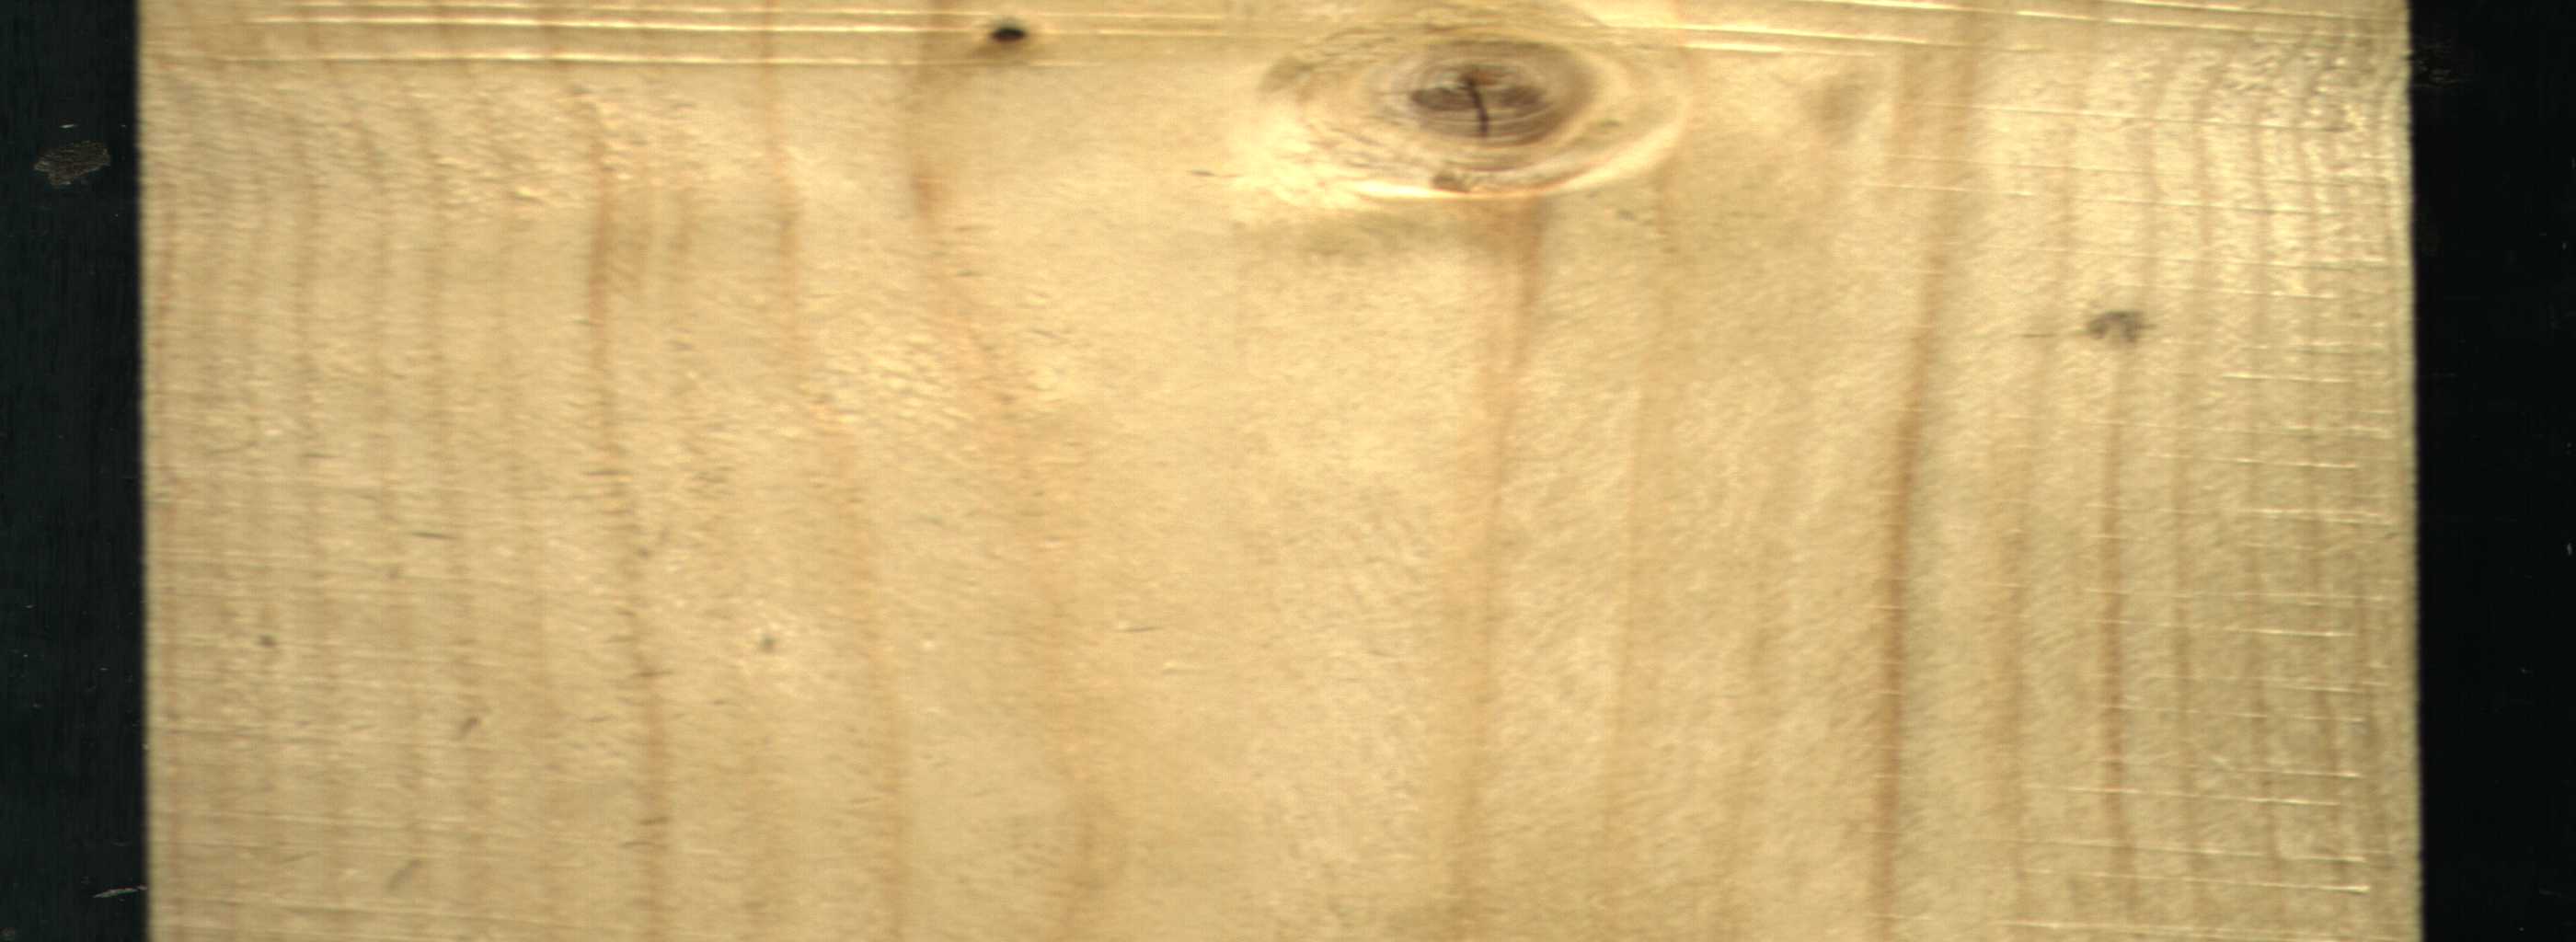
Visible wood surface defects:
knot_with_crack
Dead_Knot